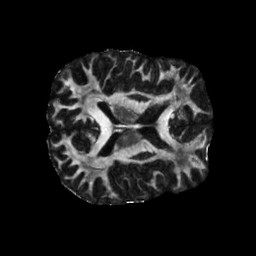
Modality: FA
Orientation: axial
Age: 27
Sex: male
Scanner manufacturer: siemens
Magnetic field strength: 6.98 T
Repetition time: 7.08 s
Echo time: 0.0756 s